Question: hello i need some help!
i have made a login button for my website and when you log in with a account i want it to transfer the user to another page. but if you are logged out i do not want outlogged users to be able to access that page!
here is the php code!

sorry if it is a picture there is something wrrong when i try to paste in the code :(
to see the html and css code go to my website <URL> and do CTRL + u
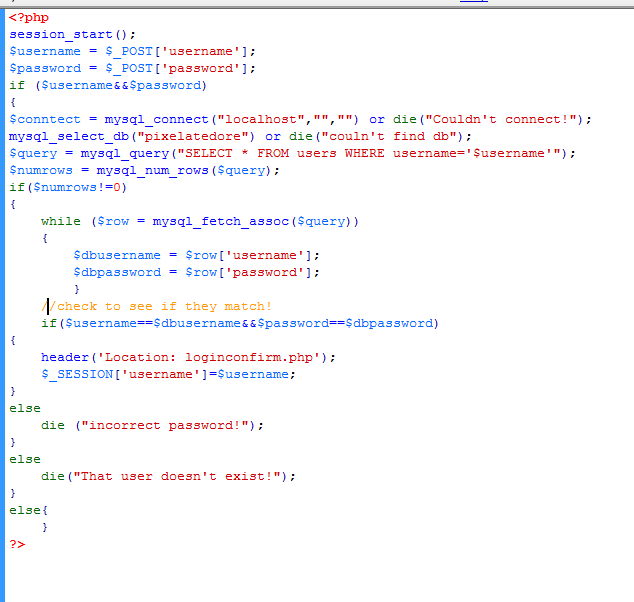
Answer: Here is a copy of your code with adjustments:
'''
<?php
session_start();
$username = mysql_escape_string(trim($_POST['username'])); // protects from mysql injections
$password = sha1(trim($_POST['password'])); // SHA1 - encrypts password (make sure this is the same in your update/create user script
if ($username && $password) {
$connect = mysql_connect("localhost", "", "") or die("Couldn't connect!");
mysql_select_db("pixelatedore", $connect) or die("Couldn't find db");
$query = mysql_query("SELECT * FROM users WHERE username = '".$username."'", $connect);
if (mysql_num_rows($query)>0) {
while ($row = mysql_fetch_assoc($query)) {
if ($row['username'] == $username && $row['password'] == $password) {
header('Location loginconfirm.php');
$_SESSION['username']=$username;
exit;
} else {
echo 'incorrect password!';
}
}
} else {
echo "That user doesn't exist!";
}
}
?>
'''
On the page you don't want them to access (assuming its the loginconfirm.php) add this to the top:
'''
<?php
session_start();
if (isset($_SESSION) && !empty($_SESSION['username'])) {
header('Location: /loggedout-page/or/home-page.php');
exit;
}
?>
'''